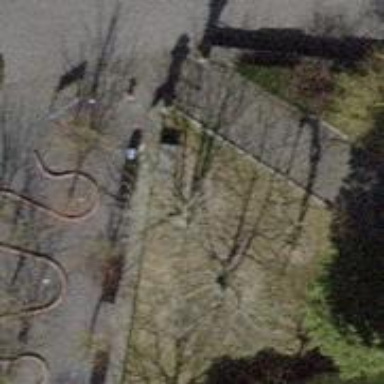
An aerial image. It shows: Bench for seating.